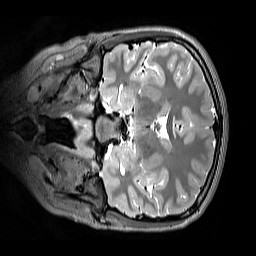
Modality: T2w
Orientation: coronal
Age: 10
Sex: female
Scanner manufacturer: siemens
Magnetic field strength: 3 T
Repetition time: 3.2 s
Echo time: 0.408 s